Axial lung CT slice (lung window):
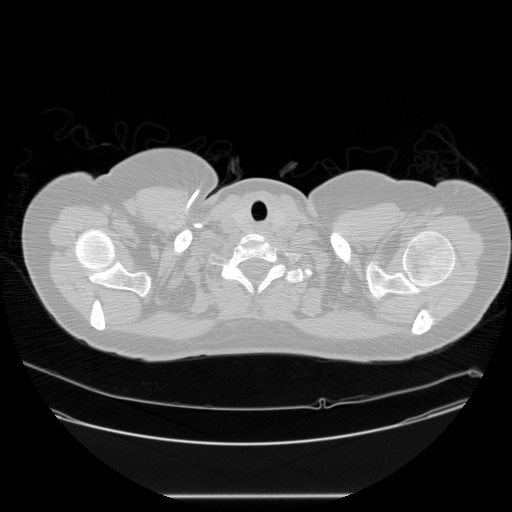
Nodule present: no